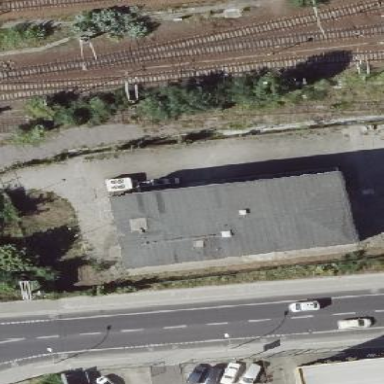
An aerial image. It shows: Flat-roofed building that houses railway traction substation.